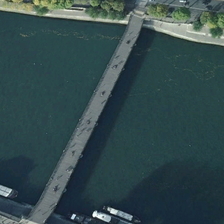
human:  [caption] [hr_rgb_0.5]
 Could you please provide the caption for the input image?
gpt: a bridge is over a dark green river with green trees and several boat in two sides respectively .

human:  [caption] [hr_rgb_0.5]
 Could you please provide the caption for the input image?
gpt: a bridge is over a dark green river with green trees and several boat in two sides respectively .

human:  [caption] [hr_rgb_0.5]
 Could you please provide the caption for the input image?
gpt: a bridge is over a dark green river with green trees and several boat in two sides respectively .

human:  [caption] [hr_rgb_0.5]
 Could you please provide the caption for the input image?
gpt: a bridge is over a dark green river with green trees and several boat in two sides respectively .

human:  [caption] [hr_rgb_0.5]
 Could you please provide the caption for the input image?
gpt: a bridge is over a dark green river with green trees and several boat in two sides respectively .